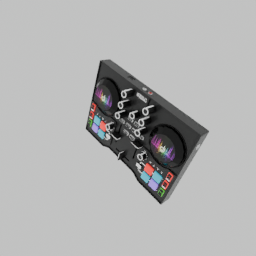
Label: electronics